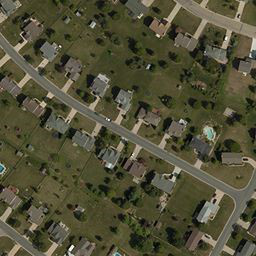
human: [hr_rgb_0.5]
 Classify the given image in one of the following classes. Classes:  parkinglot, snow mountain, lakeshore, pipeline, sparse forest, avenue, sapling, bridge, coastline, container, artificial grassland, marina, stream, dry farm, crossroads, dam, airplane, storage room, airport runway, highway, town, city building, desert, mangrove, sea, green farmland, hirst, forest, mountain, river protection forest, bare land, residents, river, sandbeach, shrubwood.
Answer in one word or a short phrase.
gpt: town